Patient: sex M, age 30
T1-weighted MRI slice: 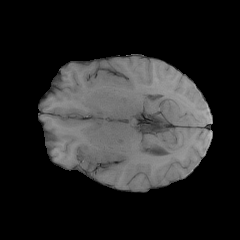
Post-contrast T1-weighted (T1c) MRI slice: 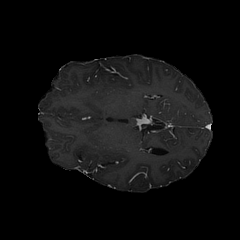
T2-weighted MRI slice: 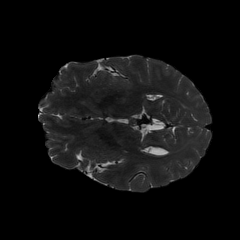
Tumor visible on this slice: no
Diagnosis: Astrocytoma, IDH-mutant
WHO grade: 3